Question: I am developing an Application with the following layout,
I have no knowledge of MVVM and I'm on a tight timeline.
The Red area on the right is a ContentControl.
The area on the left will be a sidebar for Navigation

My question is
1. should I follow this aproach http://channs.blogspot.com/2010/09/wpf-navigation.html OR
2. should I use MVVM light / Prism OR
3. should I use WPF pages?
I am currently inclined to option 1. Are there any pros and cons to it?
Which option would you recommend ?
My application will always have only one developer i.e. Me and it will contain about 30 screens.
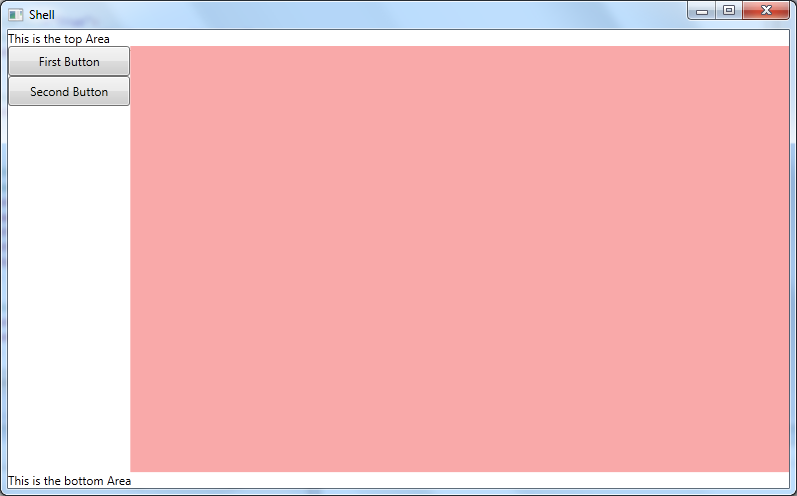
Answer: Since you're on a tight schedule and have no knowledge of MVVM (or Prism?), then you'll be way better off using options 3 and 1. From my experience, it takes devs a long time to get up to speed on MVVM and Prism. Certain things that are taken for granted, become much more difficult in the MVVM/Prism world.
With that being said, I'm a huge advocate of MVVM/Prism and feel that it's well worth the extra effort, especially for a project of your size. However, since you're pressured for time, don't bother, just do code-behind.